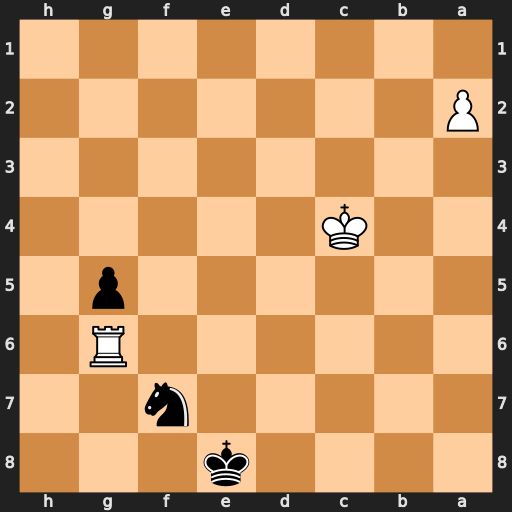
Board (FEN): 4k3/5n2/6R1/6p1/2K5/8/P7/8
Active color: b
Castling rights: -
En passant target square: -
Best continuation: Ne5+ Kd5 Nxg6